Interaction volume radius: 10 \u00c5
Interaction volume height: 20 \u00c5
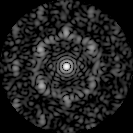
Disorder parameter: 0.6547